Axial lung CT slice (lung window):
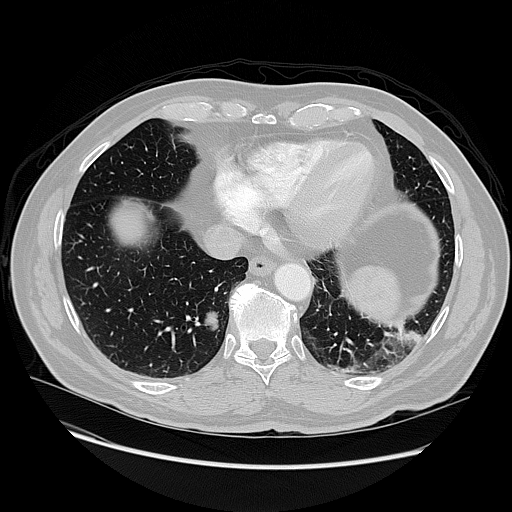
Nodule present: yes
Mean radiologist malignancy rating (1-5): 3.75